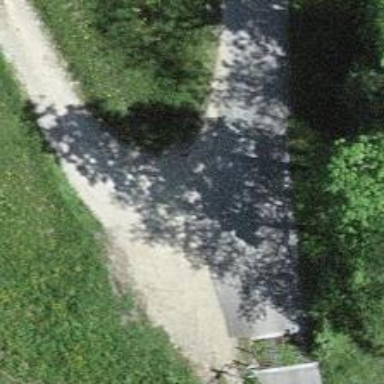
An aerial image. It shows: Unclassified road with asphalt surface.